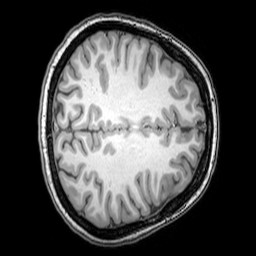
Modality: T1w
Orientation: axial
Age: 26
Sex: female
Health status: healthy
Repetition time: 0.081 s
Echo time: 0.037 s